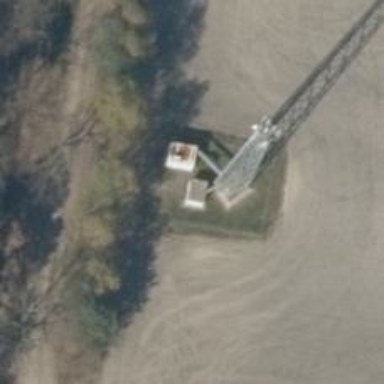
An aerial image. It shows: Mast tower used for communication.